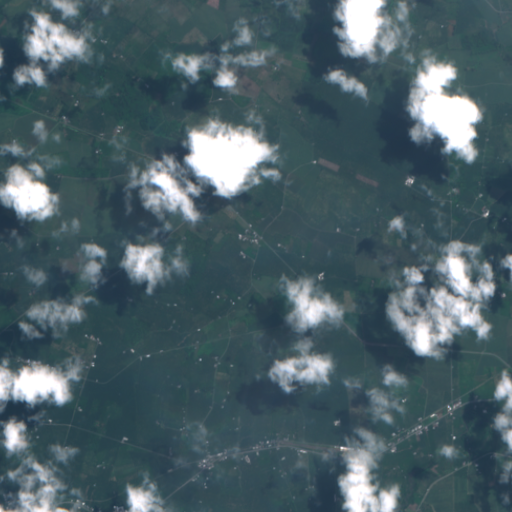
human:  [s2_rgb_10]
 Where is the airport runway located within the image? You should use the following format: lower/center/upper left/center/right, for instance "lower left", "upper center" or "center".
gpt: The airport runway is located in the lower right of the image.
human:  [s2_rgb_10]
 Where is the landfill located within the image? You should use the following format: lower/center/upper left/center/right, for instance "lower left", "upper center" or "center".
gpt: There is no landfill in the image.